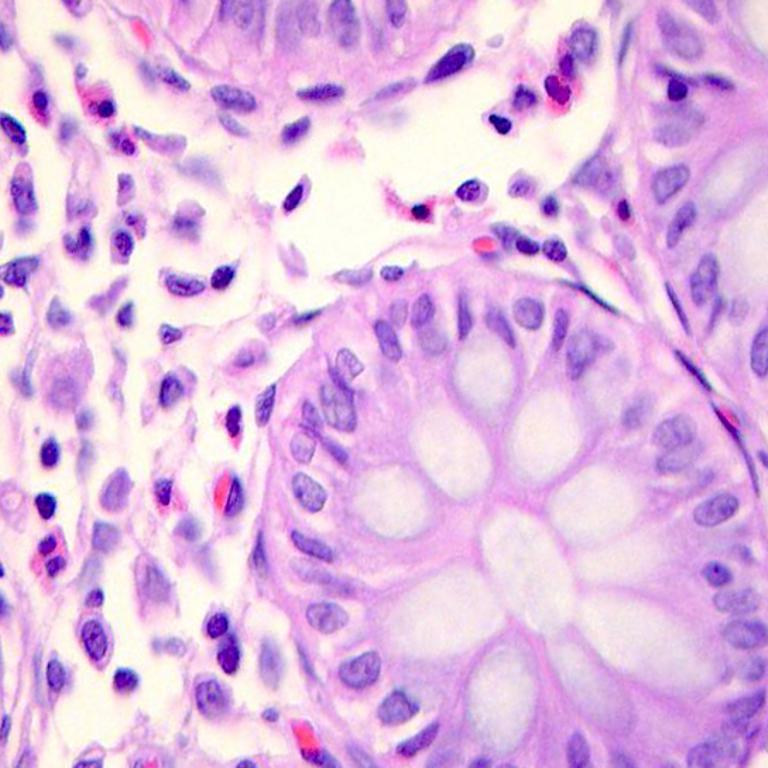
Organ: colon
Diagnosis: benign